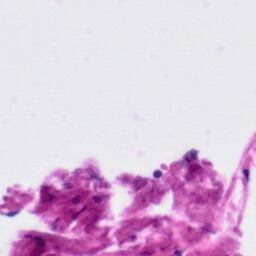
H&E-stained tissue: Tonsil